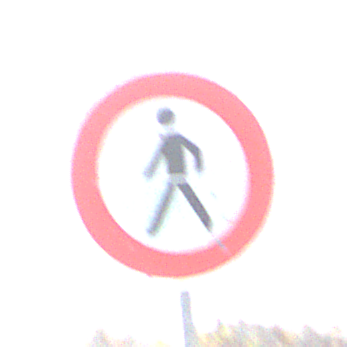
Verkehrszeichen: VerbotFussgaenger
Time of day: MorningAfternoon
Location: Outdoor (Nature)
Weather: PartlyCloudy
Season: NotSpecified
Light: Natural